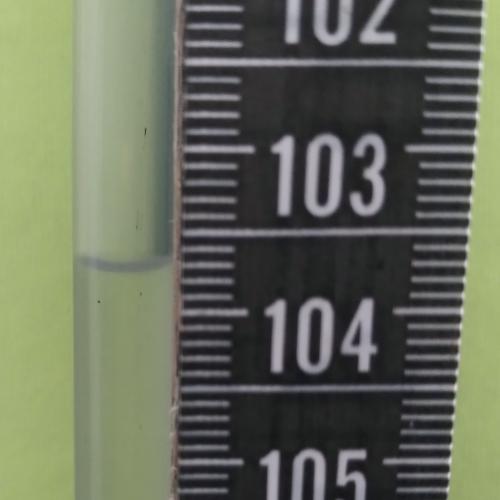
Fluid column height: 103.7 cm